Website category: sports
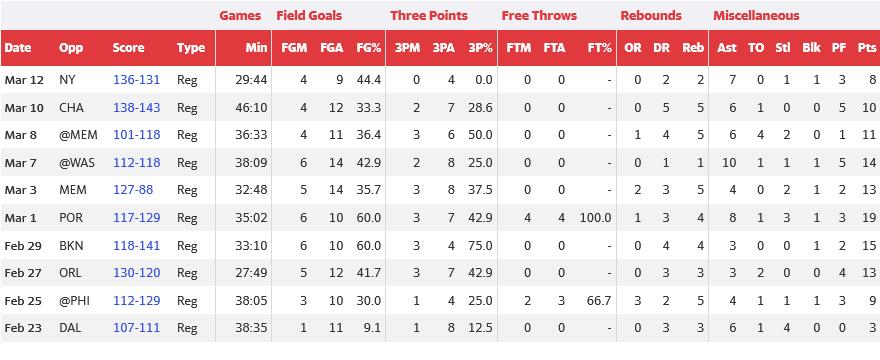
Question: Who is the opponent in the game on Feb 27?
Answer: ORL

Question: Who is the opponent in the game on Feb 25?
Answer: PHI

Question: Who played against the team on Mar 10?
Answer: CHA

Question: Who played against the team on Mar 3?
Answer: MEM

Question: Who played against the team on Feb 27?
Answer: ORL

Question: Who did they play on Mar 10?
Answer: CHA

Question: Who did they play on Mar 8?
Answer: MEM

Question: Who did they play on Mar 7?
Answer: WAS

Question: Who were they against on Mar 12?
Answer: NY

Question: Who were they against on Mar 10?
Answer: CHA

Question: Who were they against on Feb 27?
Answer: ORL

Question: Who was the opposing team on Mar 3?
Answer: MEM

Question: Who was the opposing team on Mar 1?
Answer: POR

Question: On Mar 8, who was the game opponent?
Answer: MEM

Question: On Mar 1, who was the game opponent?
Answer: POR

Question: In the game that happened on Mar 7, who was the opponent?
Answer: WAS

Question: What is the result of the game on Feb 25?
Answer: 112-129

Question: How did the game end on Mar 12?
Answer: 136-131

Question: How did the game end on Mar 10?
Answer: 138-143

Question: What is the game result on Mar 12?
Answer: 136-131

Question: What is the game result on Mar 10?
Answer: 138-143

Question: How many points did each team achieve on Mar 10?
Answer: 138-143

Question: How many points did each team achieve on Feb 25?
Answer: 112-129

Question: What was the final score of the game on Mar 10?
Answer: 138-143

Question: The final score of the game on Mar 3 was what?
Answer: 127-88

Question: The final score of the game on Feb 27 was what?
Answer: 130-120

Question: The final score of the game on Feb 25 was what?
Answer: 112-129

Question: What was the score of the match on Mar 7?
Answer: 112-118

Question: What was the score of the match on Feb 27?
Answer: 130-120

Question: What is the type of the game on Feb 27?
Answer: Reg

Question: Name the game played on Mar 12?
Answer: Reg

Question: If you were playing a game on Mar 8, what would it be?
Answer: Reg

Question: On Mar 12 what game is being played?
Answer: Reg

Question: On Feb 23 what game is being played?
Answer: Reg

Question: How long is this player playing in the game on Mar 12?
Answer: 29:44

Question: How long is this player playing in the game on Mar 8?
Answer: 36:33

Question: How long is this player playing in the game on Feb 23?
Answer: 38:35

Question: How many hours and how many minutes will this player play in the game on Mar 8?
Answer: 36:33

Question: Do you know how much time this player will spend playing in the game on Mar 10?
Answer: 46:10

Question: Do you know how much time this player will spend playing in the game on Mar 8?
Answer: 36:33

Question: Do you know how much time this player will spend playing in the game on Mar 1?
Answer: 35:02

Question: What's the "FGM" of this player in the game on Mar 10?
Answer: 4

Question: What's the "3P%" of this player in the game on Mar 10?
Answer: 28.6

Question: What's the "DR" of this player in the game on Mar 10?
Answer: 5

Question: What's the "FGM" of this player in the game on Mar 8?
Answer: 4

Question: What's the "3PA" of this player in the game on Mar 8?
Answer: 6

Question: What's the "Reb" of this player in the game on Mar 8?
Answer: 5

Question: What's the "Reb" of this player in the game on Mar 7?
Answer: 1

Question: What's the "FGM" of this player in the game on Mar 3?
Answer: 5

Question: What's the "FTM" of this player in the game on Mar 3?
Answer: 0

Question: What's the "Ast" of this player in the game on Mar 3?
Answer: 4

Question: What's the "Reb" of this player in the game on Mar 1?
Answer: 4

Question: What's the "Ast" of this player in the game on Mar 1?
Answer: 8

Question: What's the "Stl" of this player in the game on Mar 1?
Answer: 3

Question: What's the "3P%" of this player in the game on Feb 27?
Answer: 42.9

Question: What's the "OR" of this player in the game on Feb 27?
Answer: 0

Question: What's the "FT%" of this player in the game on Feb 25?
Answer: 66.7

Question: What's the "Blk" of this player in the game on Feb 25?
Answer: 1

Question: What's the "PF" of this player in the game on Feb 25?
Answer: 3

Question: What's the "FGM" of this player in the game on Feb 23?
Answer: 1

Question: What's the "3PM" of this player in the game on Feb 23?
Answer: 1

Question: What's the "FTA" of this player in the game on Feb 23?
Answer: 0

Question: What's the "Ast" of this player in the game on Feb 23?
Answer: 6

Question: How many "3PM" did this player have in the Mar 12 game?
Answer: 0